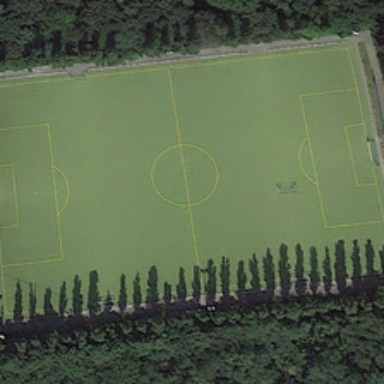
Many green trees are around a football field .